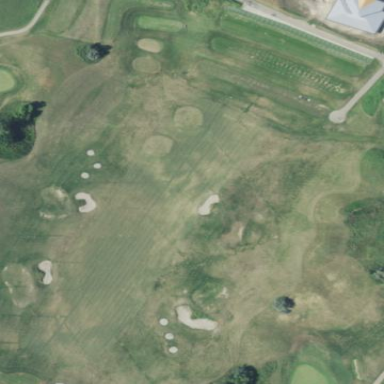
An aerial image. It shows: Driving range for golf practice.